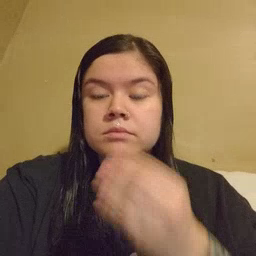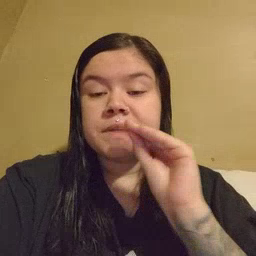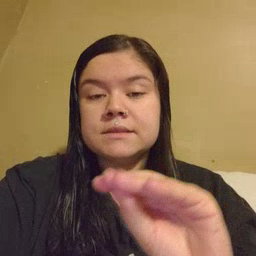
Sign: kiss